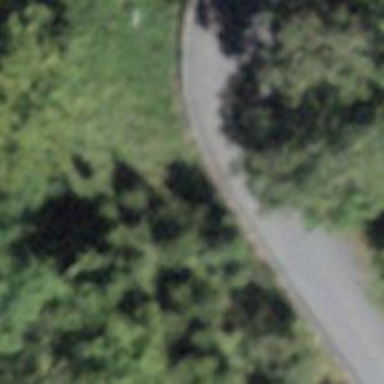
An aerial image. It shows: Unclassified road.